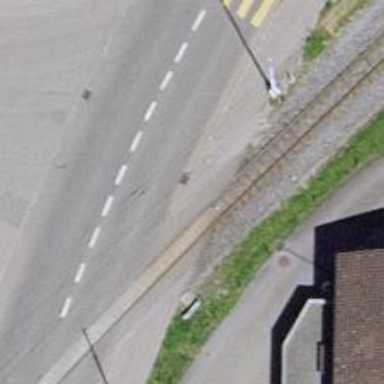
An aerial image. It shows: Railway crossing with traffic signals and barriers.